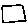
Label: square